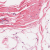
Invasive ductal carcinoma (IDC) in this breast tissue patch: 0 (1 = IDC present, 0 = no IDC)